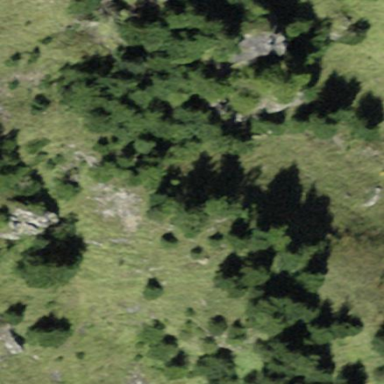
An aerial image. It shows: Forest area.